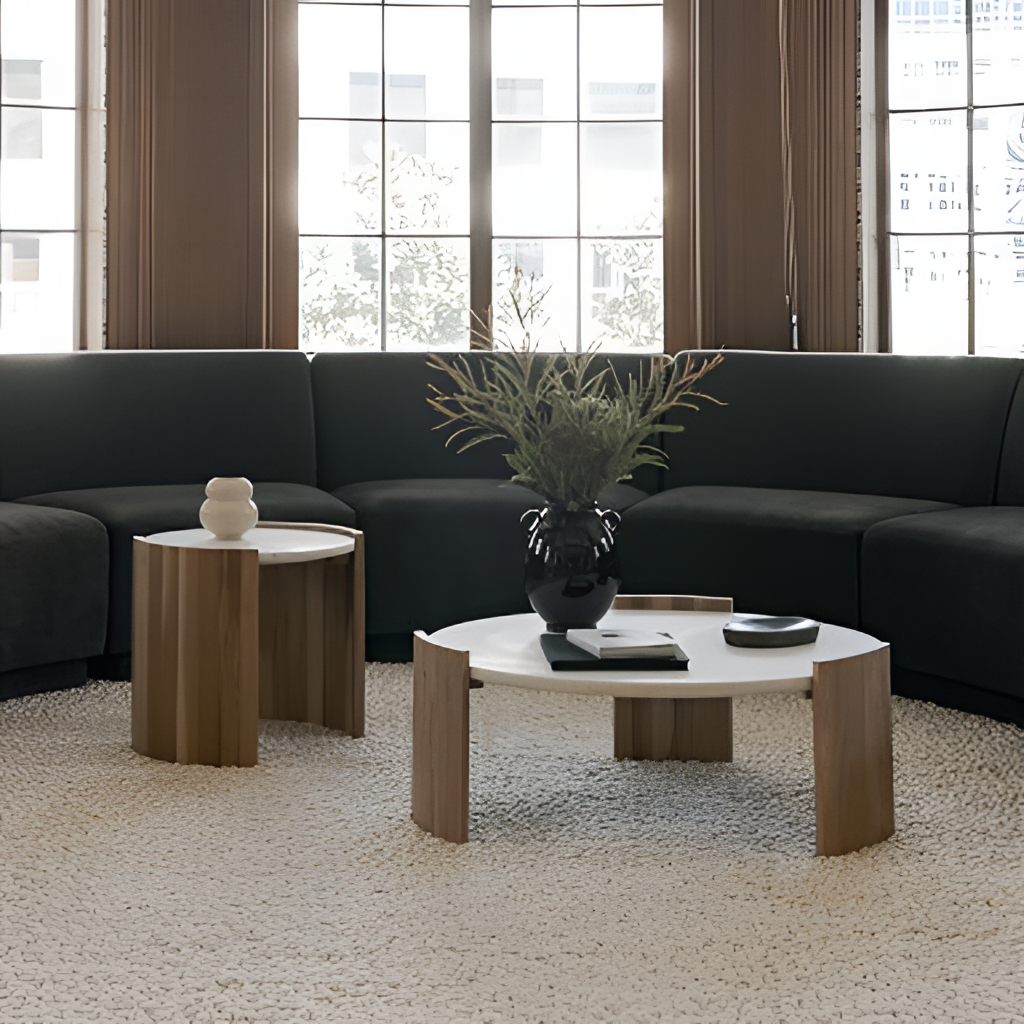
charcoal fabric sectional sofa, living room, modern, fabric wallpaper, with vertical striped pattern, carpet flooring, with nubby texture pattern